Question: The default scala plugin task flow compiles Java before Scala so importing Scala sources within Java causes "error: cannot find symbol".

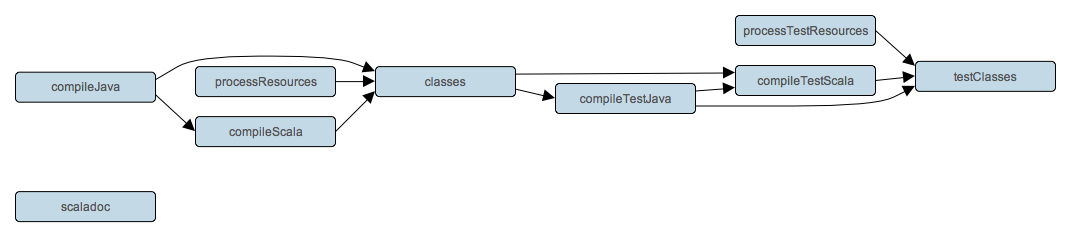
Answer: Java and Scala can be combined in the scala sources to have them compiled jointly, e.g.
'''
sourceSets {
main {
scala {
srcDirs = ['src/main/scala', 'src/main/java']
}
java {
srcDirs = []
}
}
'''